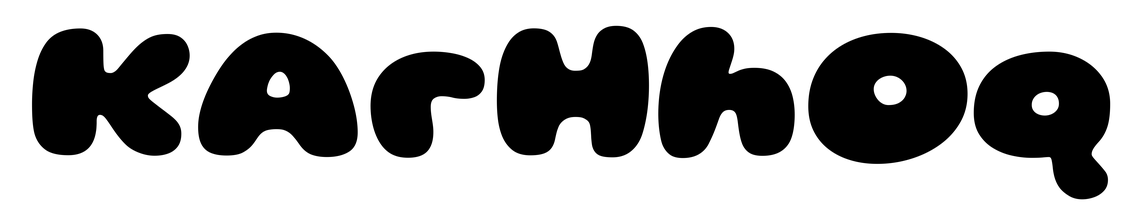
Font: Gluten_Black